Question: See the line on the leftmost side of this image.

This isn't a perfect example because the lines don't end on a node, but imagine that there is a node on the bottom left corner of the image. Normally in graphviz if I have a graph like this:
'''
digraph G {
a->c
b->c
}
'''
Then I get two separate lines going into 'c'. Is it possible to have these two lines join before they reach 'c'?
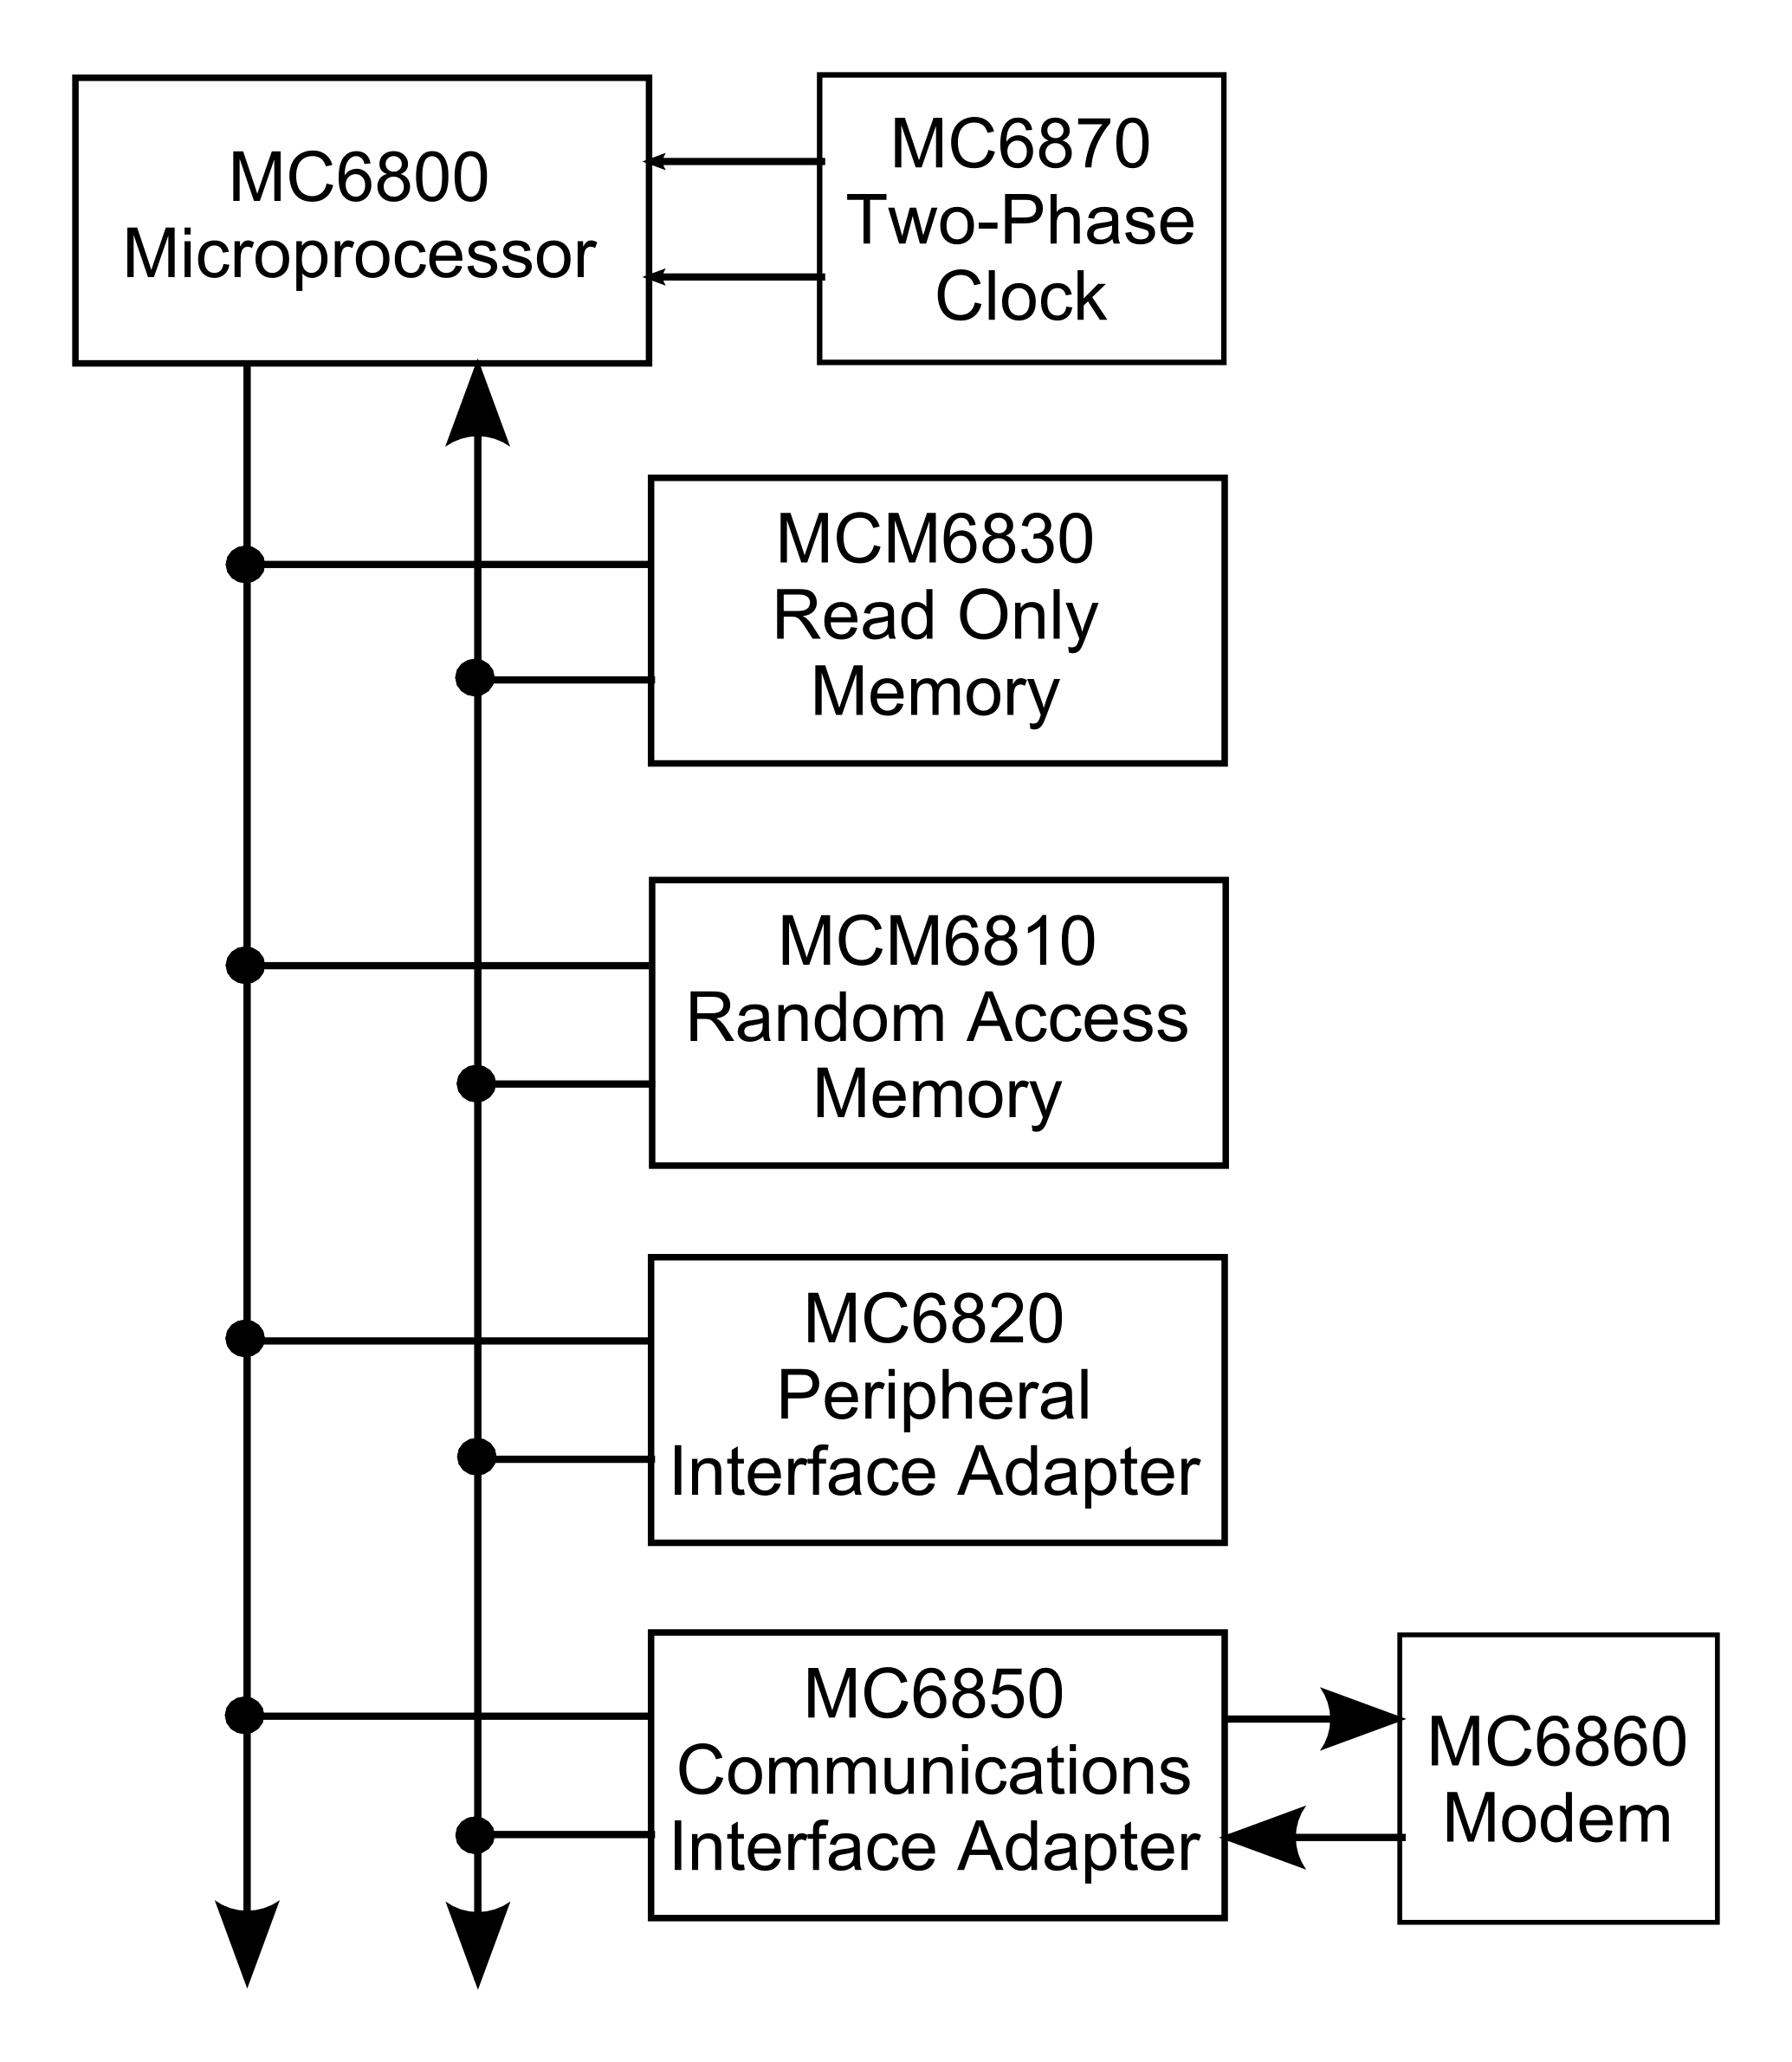
Answer: Yes, it is possible to have two lines join before they reach 'c' but, as far as I can see, it requires inserting an invisible node to do it. e.g.:
'''
digraph G {
x [style=invis, height=0, label=""]
a->x [dir=none]
b->x [dir=none]
x->c
}
'''
... which gives: